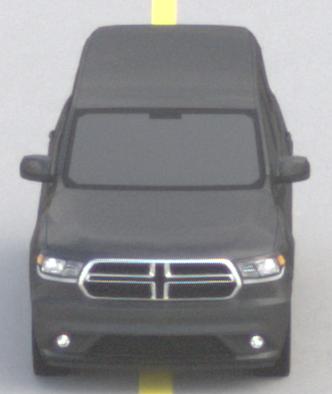
Make: Dodge
Model: Durango
Detailed model: Gen. 3
Model produced from: 2010
Doors: 5
Color: gray
Road condition: dry road
Daytime: morning or afternoon
Contrast: low contrast